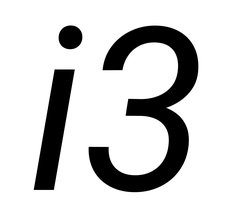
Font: Roboto-Italic_Italic